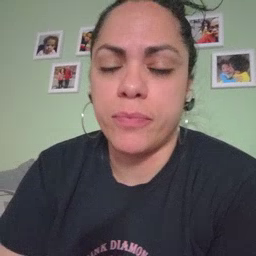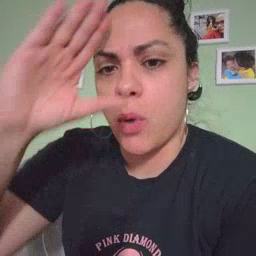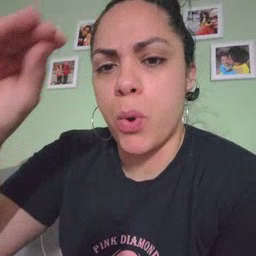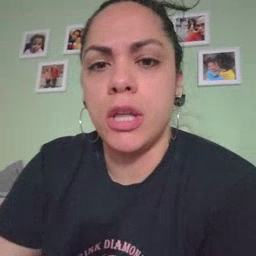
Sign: boy